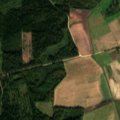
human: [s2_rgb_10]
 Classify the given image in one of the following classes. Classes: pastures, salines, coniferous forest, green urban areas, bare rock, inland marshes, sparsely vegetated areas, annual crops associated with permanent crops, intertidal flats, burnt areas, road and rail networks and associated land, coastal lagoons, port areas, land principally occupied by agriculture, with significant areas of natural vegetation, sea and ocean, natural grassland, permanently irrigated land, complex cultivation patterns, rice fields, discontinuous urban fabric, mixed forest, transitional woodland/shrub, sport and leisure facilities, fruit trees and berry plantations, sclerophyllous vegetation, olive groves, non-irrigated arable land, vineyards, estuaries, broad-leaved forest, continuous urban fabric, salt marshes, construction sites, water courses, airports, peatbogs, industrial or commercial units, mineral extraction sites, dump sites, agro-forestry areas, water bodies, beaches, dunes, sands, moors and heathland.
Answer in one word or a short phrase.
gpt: non-irrigated arable land, pastures, land principally occupied by agriculture, with significant areas of natural vegetation, coniferous forest, mixed forest, transitional woodland/shrub